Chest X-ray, PA view. Patient: 55 years old, sex M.
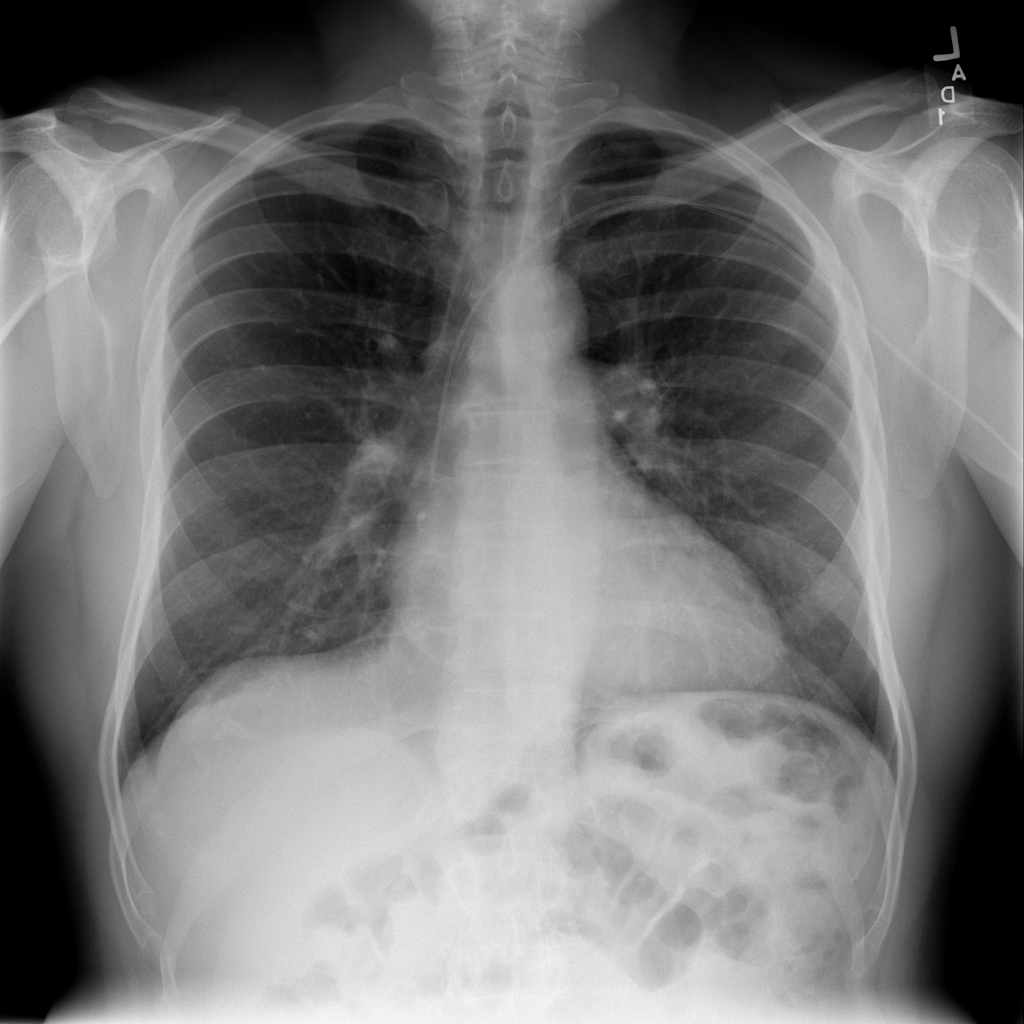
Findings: No Finding